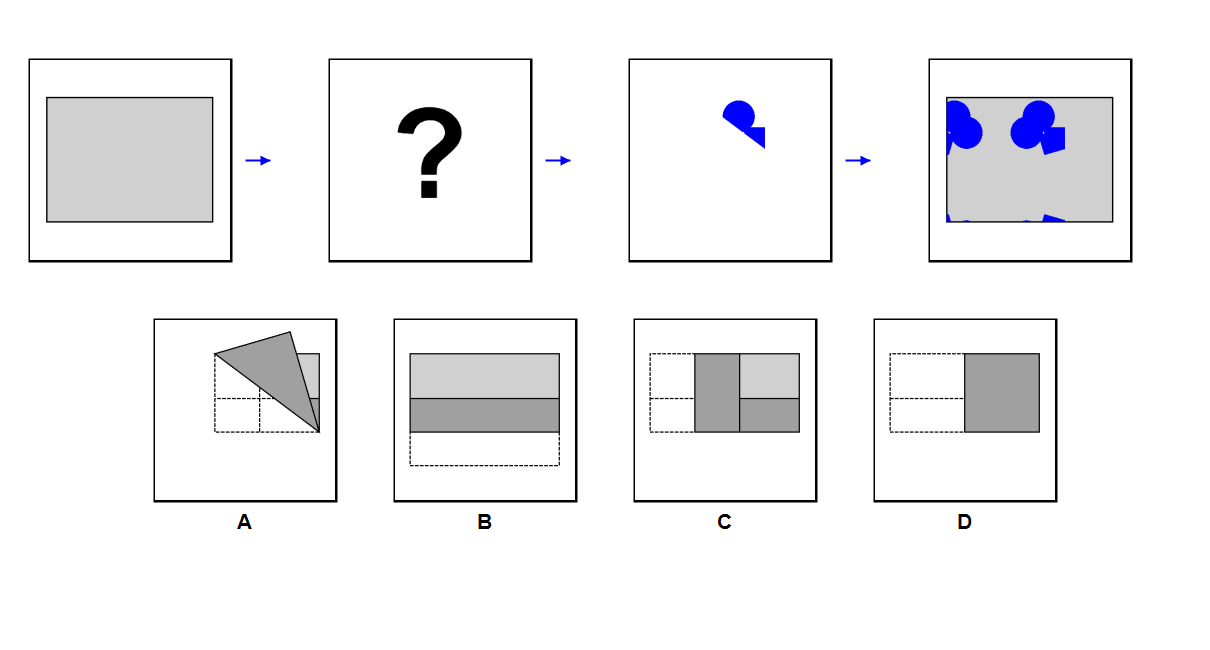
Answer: D